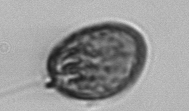
Label: Prorocentrum